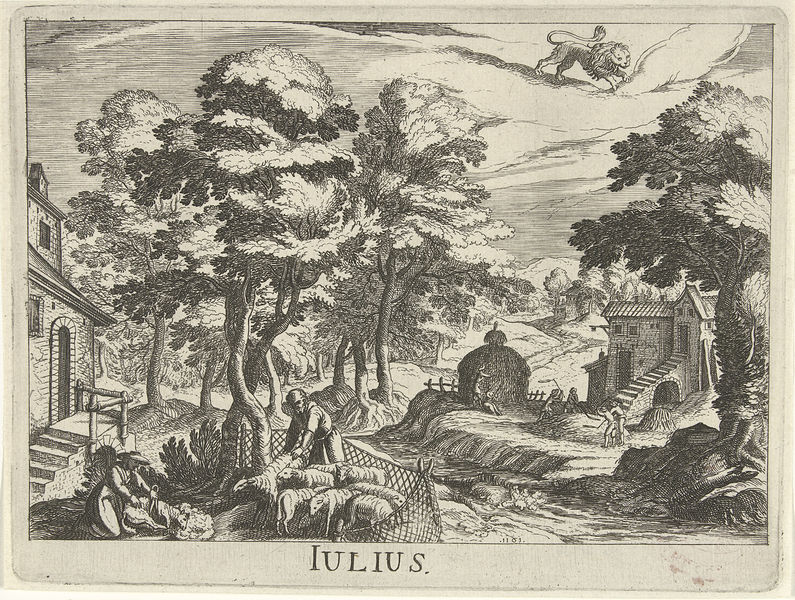
Titel: Juli
Künstler: Simon Frisius
Standort: Amsterdam
Institution: Rijksmuseum
Schlagwörter: himmel, mann, wolken, bäume, landschaft, menschen, männer, zeichnung, gebäude, haus, weg, zaun, bach, häuser, bauern, ernte, heu, dorf, backstein, treppe, treppen, stufen, bauer, eingang, scheren, schaf, druck, schwarzweiß, löwe, schafe, schäfer, julius, schafschur, erntearbeiter, dreschflegel, dreschen, tzeichnung, iulius, scheeren, schafscheren